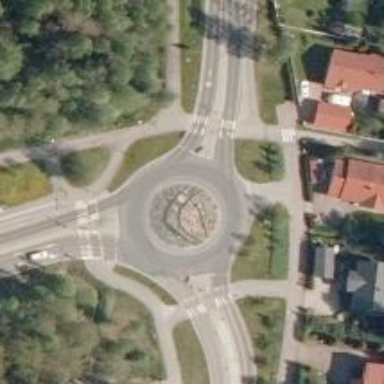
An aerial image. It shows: Secondary road with asphalt surface leading to roundabout junction.